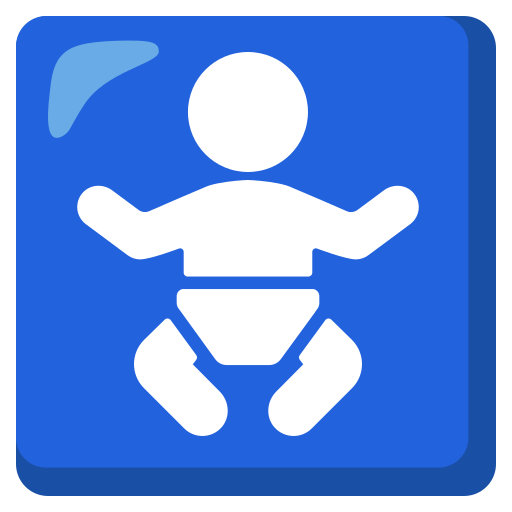
Emoji: 🚼